Question: I've been trying to convert an integer array of RGB values to a PNG image. How can I generate the following image from the following integer array?

'''
'''This is a 3D integer array. Each 1D array inside this array is an RGBA value'''
'''Now how can I convert this RGB array to the PNG image shown above?'''
rgbArray = [
[[255,0,0], [255, 0, 0], [255, 0, 0], [255, 0, 0], [0,0,255], [0,0,255], [0,0,255], [0,0,255]],
[[255,0,0], [255, 0, 0], [255, 0, 0], [255, 0, 0], [0,0,255], [0,0,255], [0,0,255], [0,0,255]],
[[255,0,0], [255, 0, 0], [255, 0, 0], [255, 0, 0], [0,0,255], [0,0,255], [0,0,255], [0,0,255]],
[[255,0,0], [255, 0, 0], [255, 0, 0], [255, 0, 0], [0,0,255], [0,0,255], [0,0,255], [0,0,255]],
[[0,0,255], [0,0,255], [0,0,255], [0,0,255], [255, 0, 0], [255, 0, 0], [255, 0, 0], [255, 0, 0]],
[[0,0,255], [0,0,255], [0,0,255], [0,0,255], [255, 0, 0], [255, 0, 0], [255, 0, 0], [255, 0, 0]],
[[0,0,255], [0,0,255], [0,0,255], [0,0,255], [255, 0, 0], [255, 0, 0], [255, 0, 0], [255, 0, 0]],
[[0,0,255], [0,0,255], [0,0,255], [0,0,255], [255, 0, 0], [255, 0, 0], [255, 0, 0], [255, 0, 0]],
]
'''
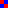
Answer: You can use the <URL> to convert RGB datapoints to most standard formats.
'''
from PIL import Image
newimage = Image.new('RGB', (len(rgbArray[0]), len(rgbArray))) # type, size
newimage.putdata([tuple(p) for row in rgbArray for p in row])
newimage.save("filename.png") # takes type from filename extension
'''
which produces:
The '.save()' method can also take a format argument, 'PNG' would fix the output to PNG.
(I recommend you install the <URL>.